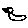
Label: bird